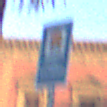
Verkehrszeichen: Wasserschutzgebiet
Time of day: SunriseSunset
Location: Outdoor (Urban)
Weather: PartlyCloudy
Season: NotSpecified
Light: Natural